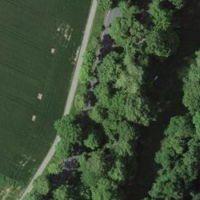
EUNIS habitat code: 53
Species observed at this site:
Cardamine pratensis